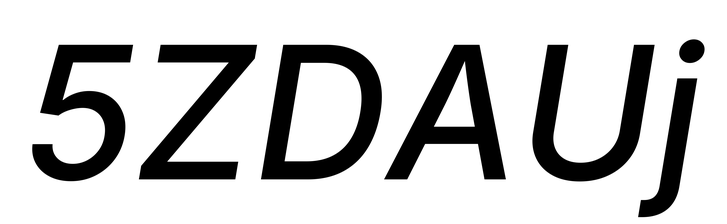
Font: Inter-Italic_Medium_Italic